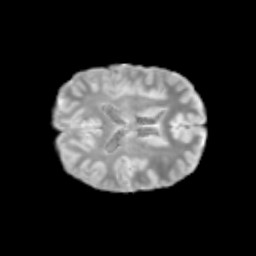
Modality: T2w
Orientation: axial
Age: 12
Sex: male
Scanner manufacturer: siemens
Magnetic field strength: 3 T
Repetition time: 3.8 s
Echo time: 0.07 s